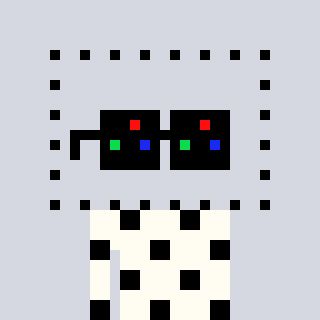
a pixel art character with square black sunglasses, a void-shaped head and a grayscale-colored body on a cool background